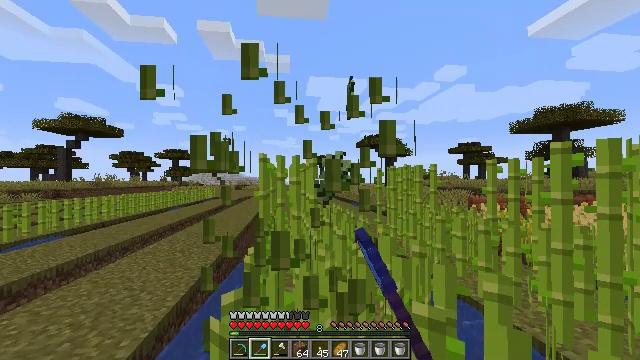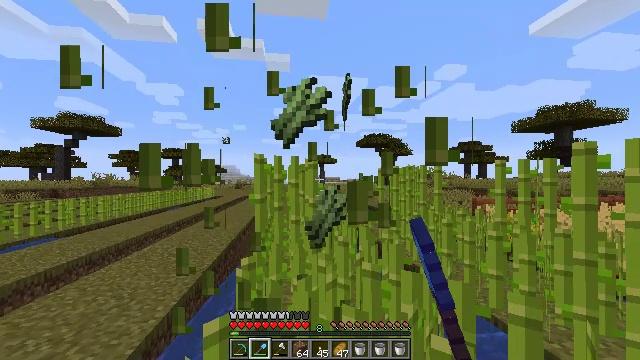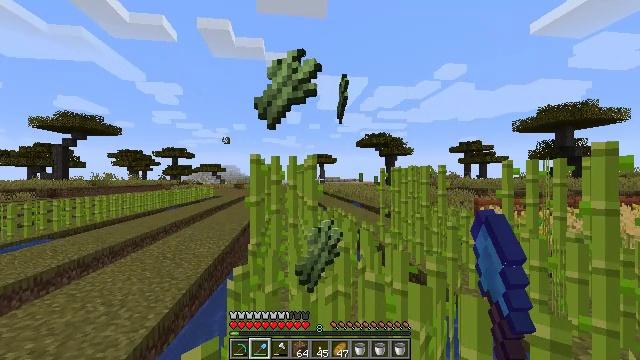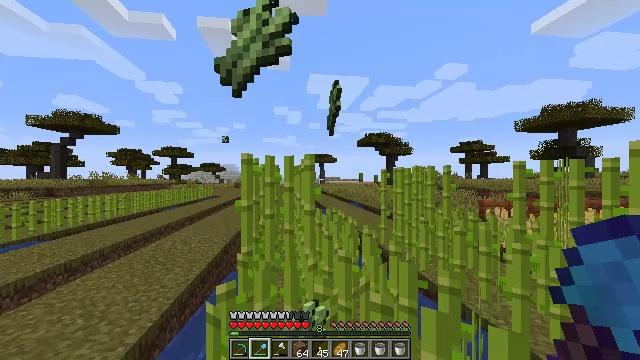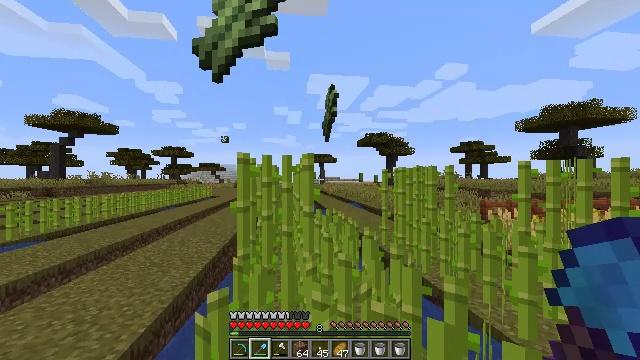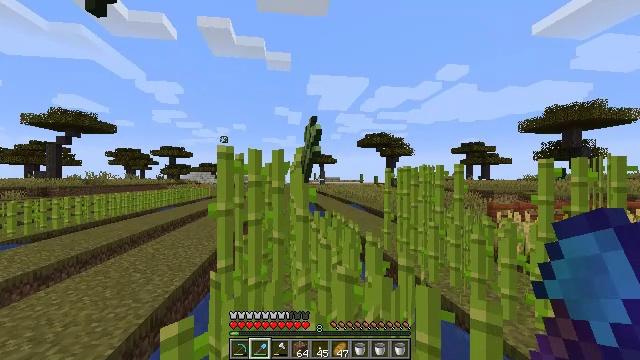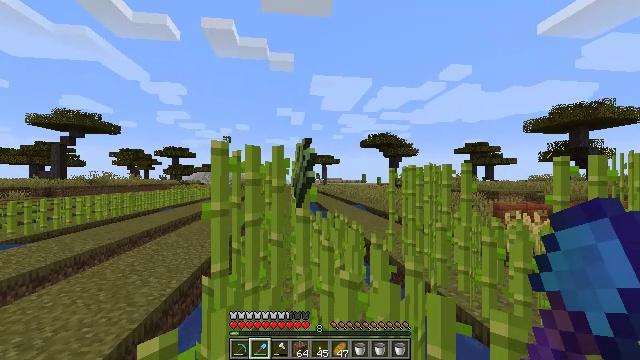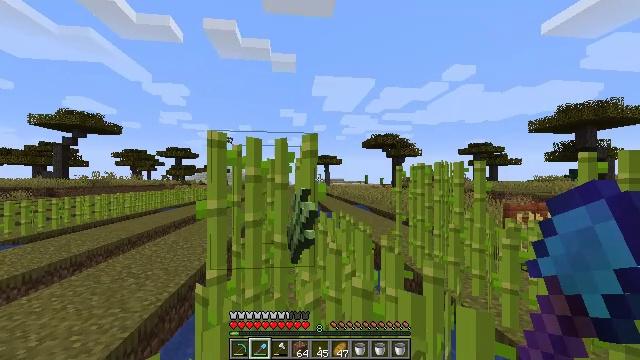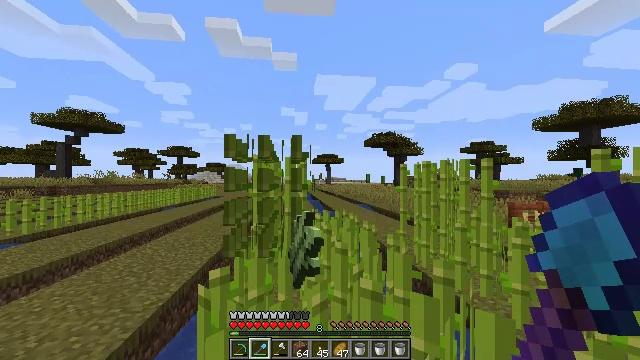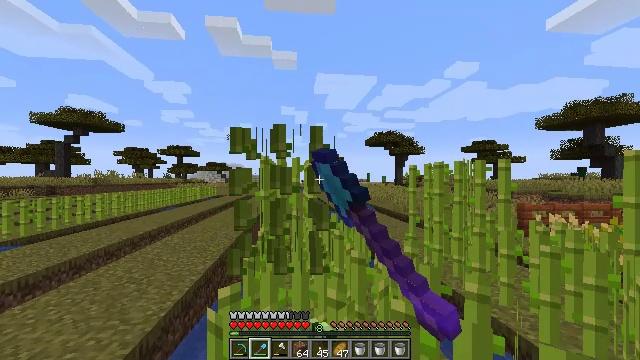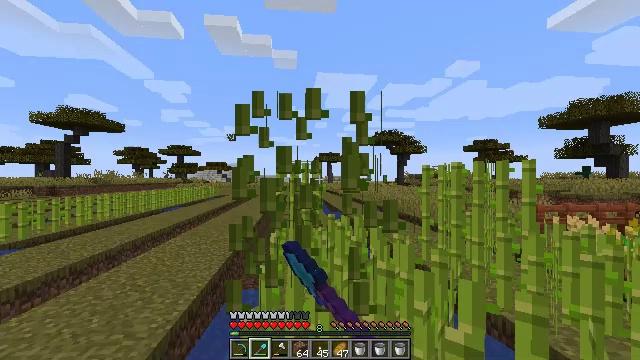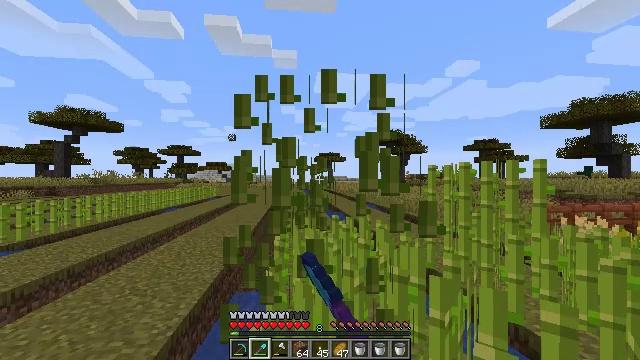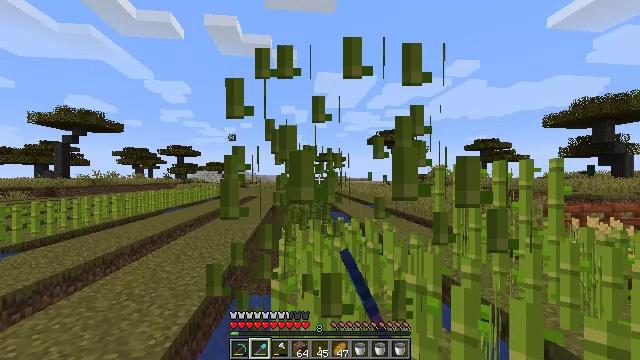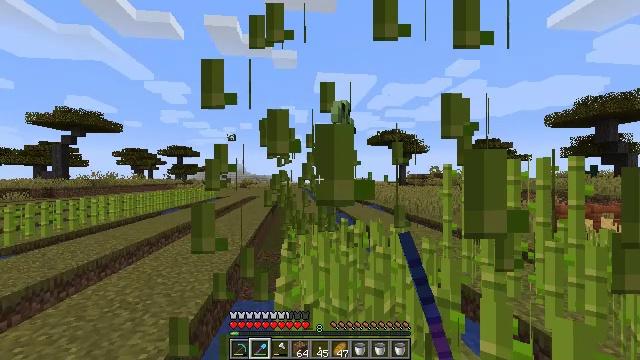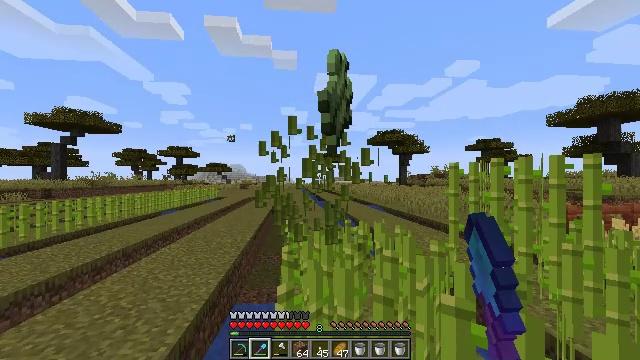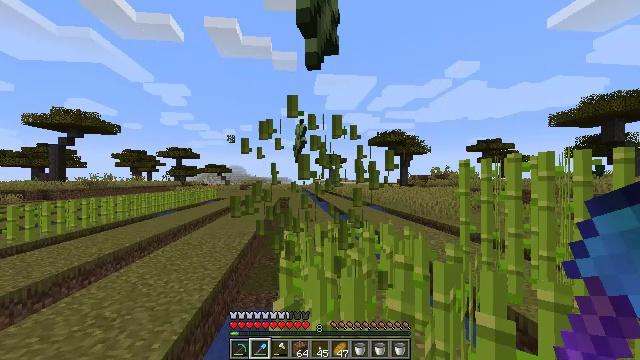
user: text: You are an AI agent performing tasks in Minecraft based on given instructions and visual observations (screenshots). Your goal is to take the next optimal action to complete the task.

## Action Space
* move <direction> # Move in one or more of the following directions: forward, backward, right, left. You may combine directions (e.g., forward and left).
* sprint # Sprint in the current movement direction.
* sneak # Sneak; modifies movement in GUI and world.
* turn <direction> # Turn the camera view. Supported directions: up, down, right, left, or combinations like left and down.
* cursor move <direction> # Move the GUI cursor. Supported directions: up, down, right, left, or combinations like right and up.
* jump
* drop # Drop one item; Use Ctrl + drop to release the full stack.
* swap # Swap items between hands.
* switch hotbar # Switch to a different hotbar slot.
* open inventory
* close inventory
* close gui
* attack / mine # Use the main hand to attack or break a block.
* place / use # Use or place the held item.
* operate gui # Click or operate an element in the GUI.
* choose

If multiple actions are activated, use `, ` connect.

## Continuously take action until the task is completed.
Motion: motion action
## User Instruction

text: Break the sugar cane.
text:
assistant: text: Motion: move forward, attack / mine
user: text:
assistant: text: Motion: move forward, attack / mine
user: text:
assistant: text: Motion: move forward, attack / mine
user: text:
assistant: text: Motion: move forward, attack / mine
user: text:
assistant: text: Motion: move forward, attack / mine
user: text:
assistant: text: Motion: move forward, attack / mine
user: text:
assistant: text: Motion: move forward and move left, attack / mine
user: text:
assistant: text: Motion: move forward and move left, attack / mine
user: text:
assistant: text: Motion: move forward and move left, attack / mine
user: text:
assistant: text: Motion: move forward and move left, attack / mine
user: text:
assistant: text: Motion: move forward, attack / mine
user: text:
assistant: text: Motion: move forward, attack / mine
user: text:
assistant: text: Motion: move forward, attack / mine
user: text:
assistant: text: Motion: move forward, attack / mine
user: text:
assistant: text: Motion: move forward, attack / mine
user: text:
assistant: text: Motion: attack / mine